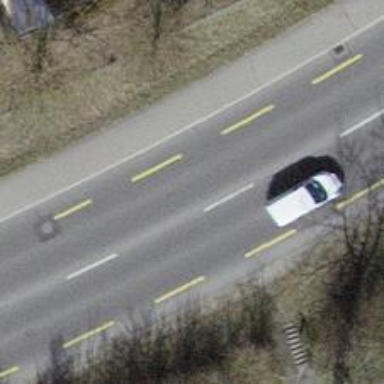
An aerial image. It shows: Set of steps on the road.